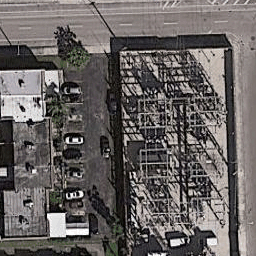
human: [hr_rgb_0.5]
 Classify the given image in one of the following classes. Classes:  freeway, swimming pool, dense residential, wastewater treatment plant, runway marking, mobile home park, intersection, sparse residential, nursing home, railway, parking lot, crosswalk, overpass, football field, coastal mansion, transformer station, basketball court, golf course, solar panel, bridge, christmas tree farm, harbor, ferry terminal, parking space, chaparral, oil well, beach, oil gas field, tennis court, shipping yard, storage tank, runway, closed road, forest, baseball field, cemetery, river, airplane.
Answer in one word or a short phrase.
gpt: transformer station